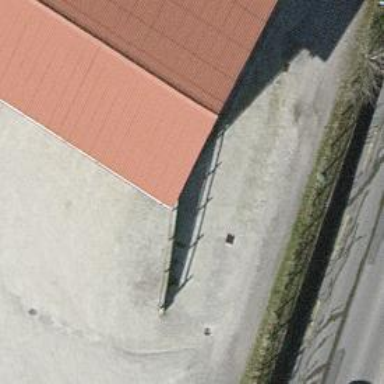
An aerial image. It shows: Building with ridged roof.